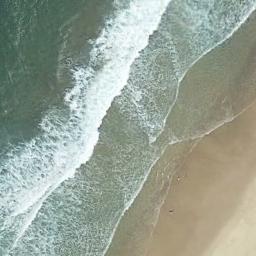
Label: beach